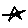
Label: star